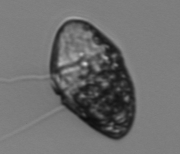
Label: Gyrodinium